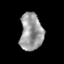
Tissue: prostate
Cell type: T cells
Senescence score: 0.3308
Nuclear area (px): 839
Mean DAPI intensity: 154.747